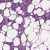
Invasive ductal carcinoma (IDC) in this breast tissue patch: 1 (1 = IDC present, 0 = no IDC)